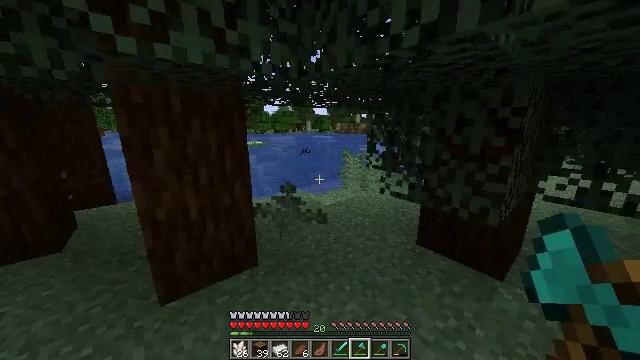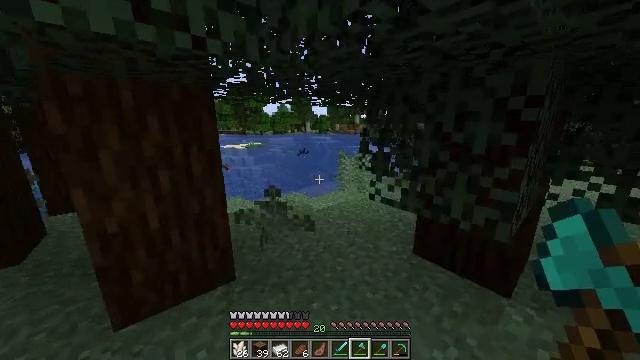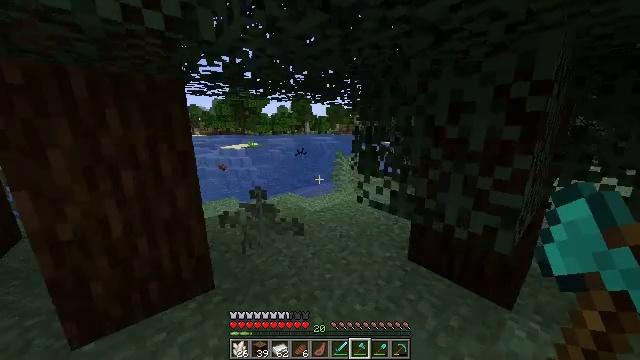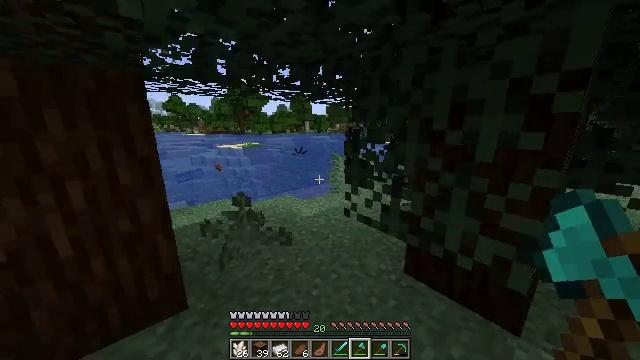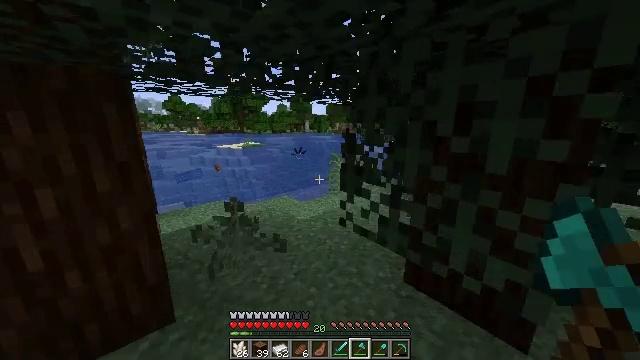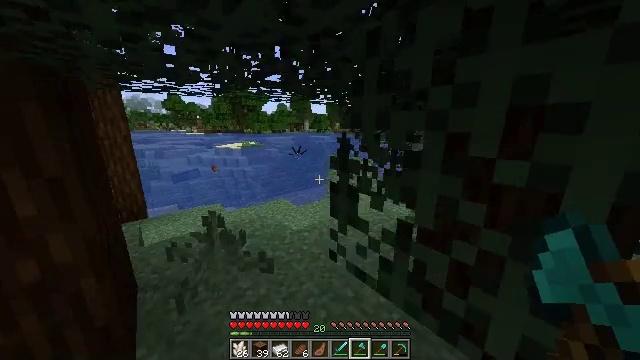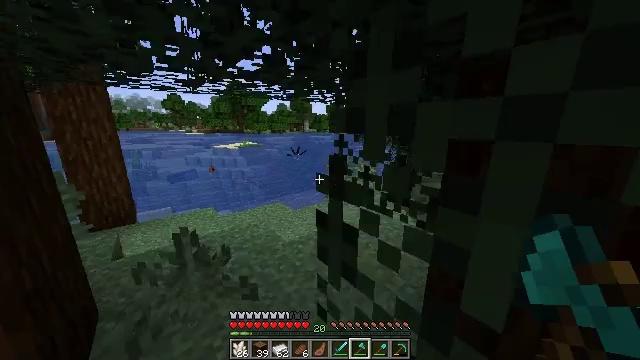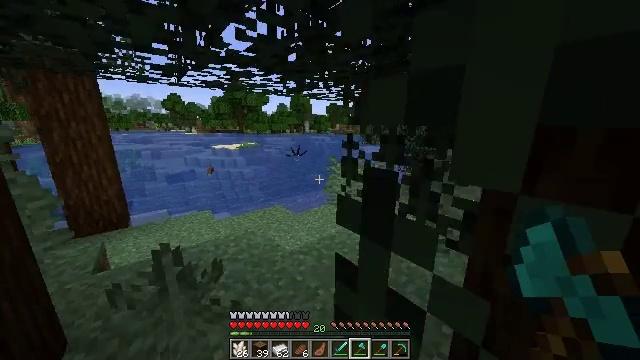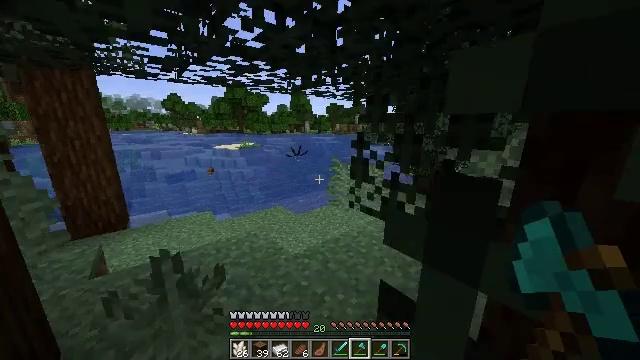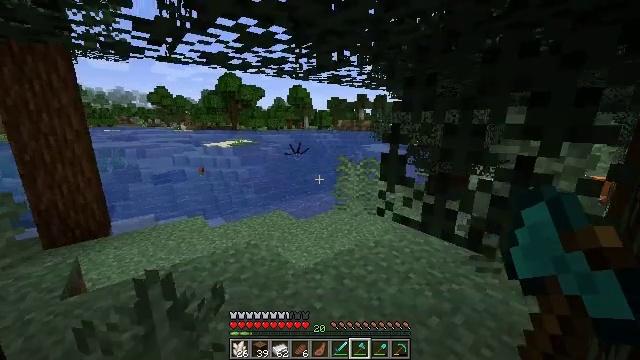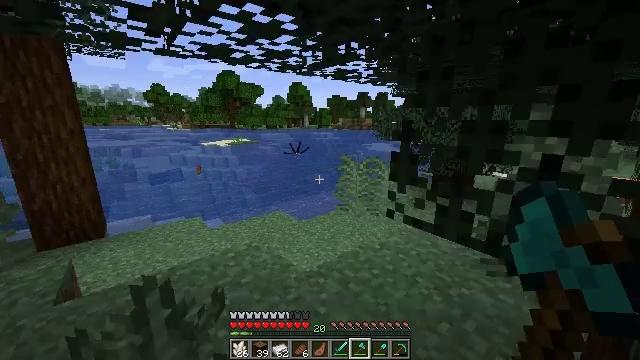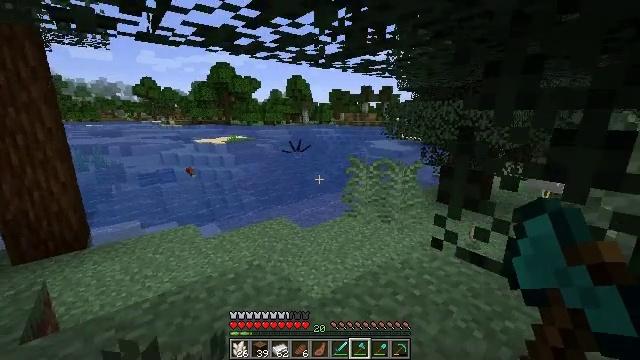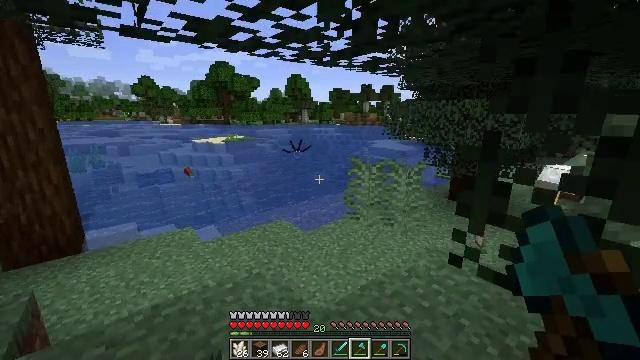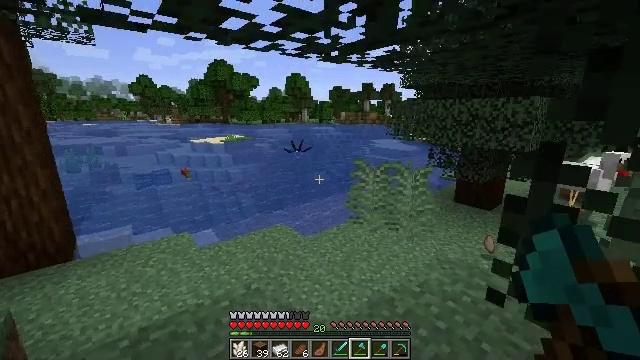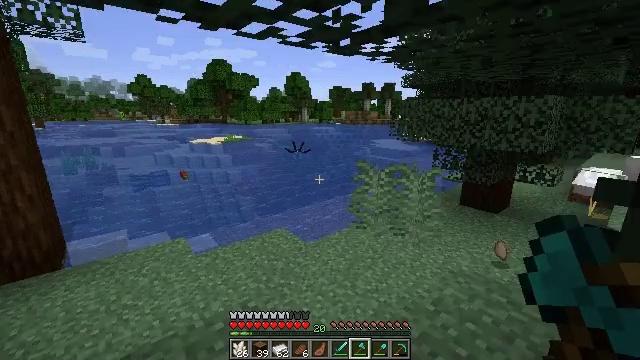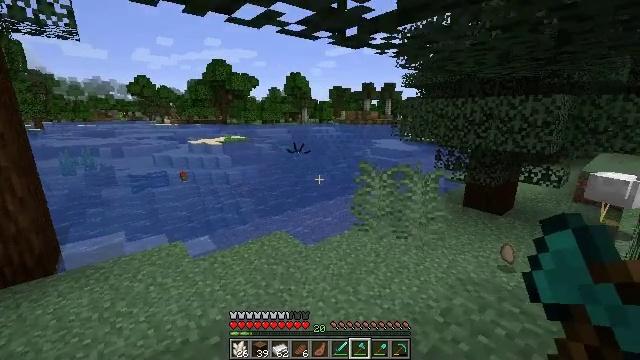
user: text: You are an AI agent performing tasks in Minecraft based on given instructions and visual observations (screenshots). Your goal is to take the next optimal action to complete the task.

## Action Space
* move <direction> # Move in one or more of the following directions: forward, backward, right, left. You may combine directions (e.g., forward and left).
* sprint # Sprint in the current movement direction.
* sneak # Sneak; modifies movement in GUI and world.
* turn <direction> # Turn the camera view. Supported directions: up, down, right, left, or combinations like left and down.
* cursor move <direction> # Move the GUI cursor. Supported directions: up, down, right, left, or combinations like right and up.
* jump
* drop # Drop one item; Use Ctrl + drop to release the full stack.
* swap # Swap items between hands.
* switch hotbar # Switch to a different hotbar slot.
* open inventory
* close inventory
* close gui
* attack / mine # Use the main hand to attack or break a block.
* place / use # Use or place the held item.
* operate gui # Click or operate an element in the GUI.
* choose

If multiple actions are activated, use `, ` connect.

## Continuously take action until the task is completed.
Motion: motion action
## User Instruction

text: Break the large fern to clear the space.
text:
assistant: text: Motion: move forward and move right
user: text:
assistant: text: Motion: move forward and move right
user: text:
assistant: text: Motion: move forward
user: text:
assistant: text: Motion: move forward, sprint
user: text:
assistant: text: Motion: move forward, sprint
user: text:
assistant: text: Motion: move forward, sprint
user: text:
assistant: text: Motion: move forward, sprint
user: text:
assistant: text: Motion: move forward
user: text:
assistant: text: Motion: move forward
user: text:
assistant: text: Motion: move forward
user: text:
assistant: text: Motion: move forward
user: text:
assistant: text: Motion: move forward
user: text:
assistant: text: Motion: move forward
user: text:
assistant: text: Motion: move forward
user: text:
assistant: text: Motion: move forward
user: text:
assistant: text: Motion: move forward
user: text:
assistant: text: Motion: move forward
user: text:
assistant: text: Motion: move forward
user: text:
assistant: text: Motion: move forward
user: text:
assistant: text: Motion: move forward
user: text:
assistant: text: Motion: move forward
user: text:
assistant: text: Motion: move forward
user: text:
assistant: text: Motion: move forward
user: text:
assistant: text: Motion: move forward
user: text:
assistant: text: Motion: move forward
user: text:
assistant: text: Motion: move forward
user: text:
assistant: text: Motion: move forward
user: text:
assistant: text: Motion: move forward
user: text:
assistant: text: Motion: no_op
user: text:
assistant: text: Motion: no_op